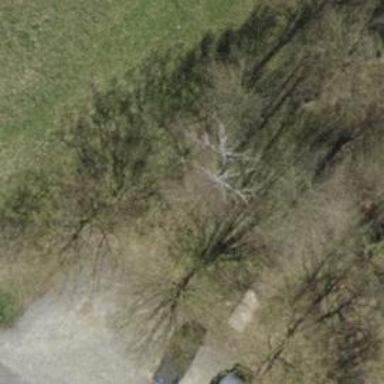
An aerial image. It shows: Picnic site with barbecue amenities available.